Question:
In the above powerpoint slide, why is it that:
'''
int* p = &x;
cout << *p << endl;
'''
outputs 25? From the little understanding that I have with pointers, &x is the address of x, which is assigned to *p, the value of p. In that case, since &x is 0003, so shouldn't *p and its output also be 0003?
For all the advanced coders out there who cannot stand a simpleton like myself, I apologize in 'advance'.
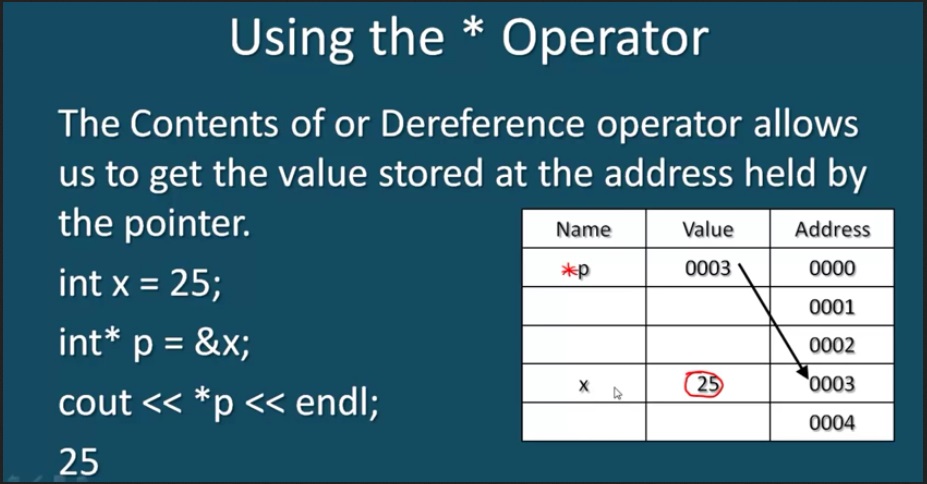
Answer: > &x is the address of x, which is assigned to *p
No, there is nothing assigned to '*p'.
In that line 'p' is defined with type 'int*' and 'p' is assigned the address of 'x'.
Now 'p' holds the address 0003 and '*p' holds 25.
The '*' only relates to the variable definition in that line. During initialization you assign values to the variable you define.
If that wasn't the case, where should 'p' point to in first place? Into which location should the 0003 be written then?